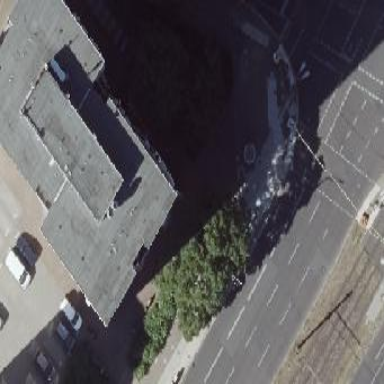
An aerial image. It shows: Grey apartment building with flat roof made of tar paper.